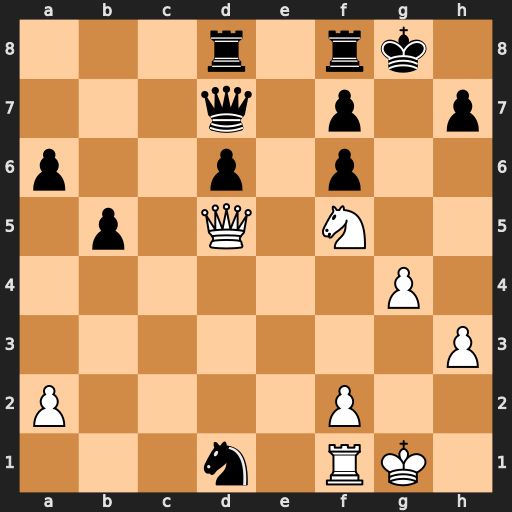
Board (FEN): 3r1rk1/3q1p1p/p2p1p2/1p1Q1N2/6P1/7P/P4P2/3n1RK1
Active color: w
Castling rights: -
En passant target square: -
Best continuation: Qd2 Rfe8 Qh6 Qxf5 gxf5